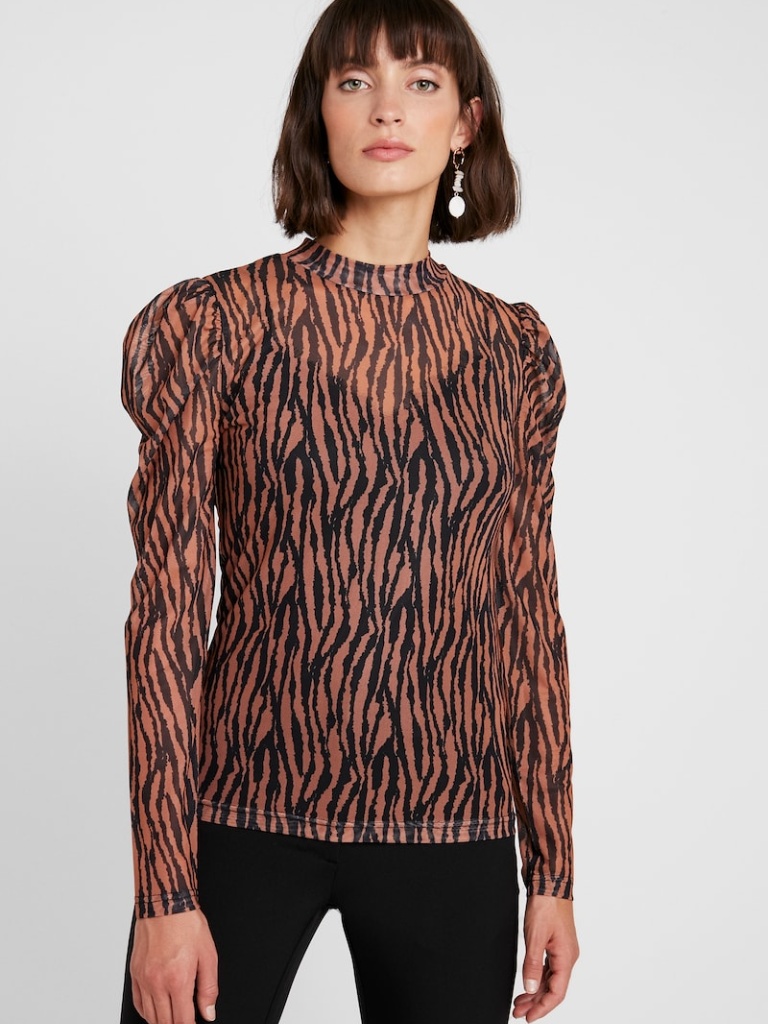
mesh tight a long-sleeved with the sleeves down hip length Untucked crew blouse